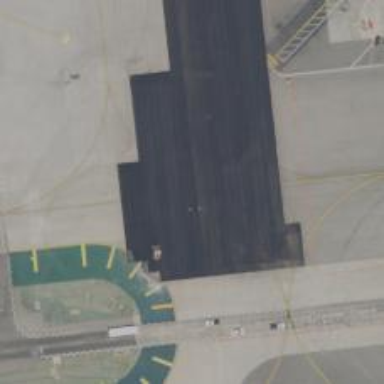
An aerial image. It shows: Image of taxiway at airport.